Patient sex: F
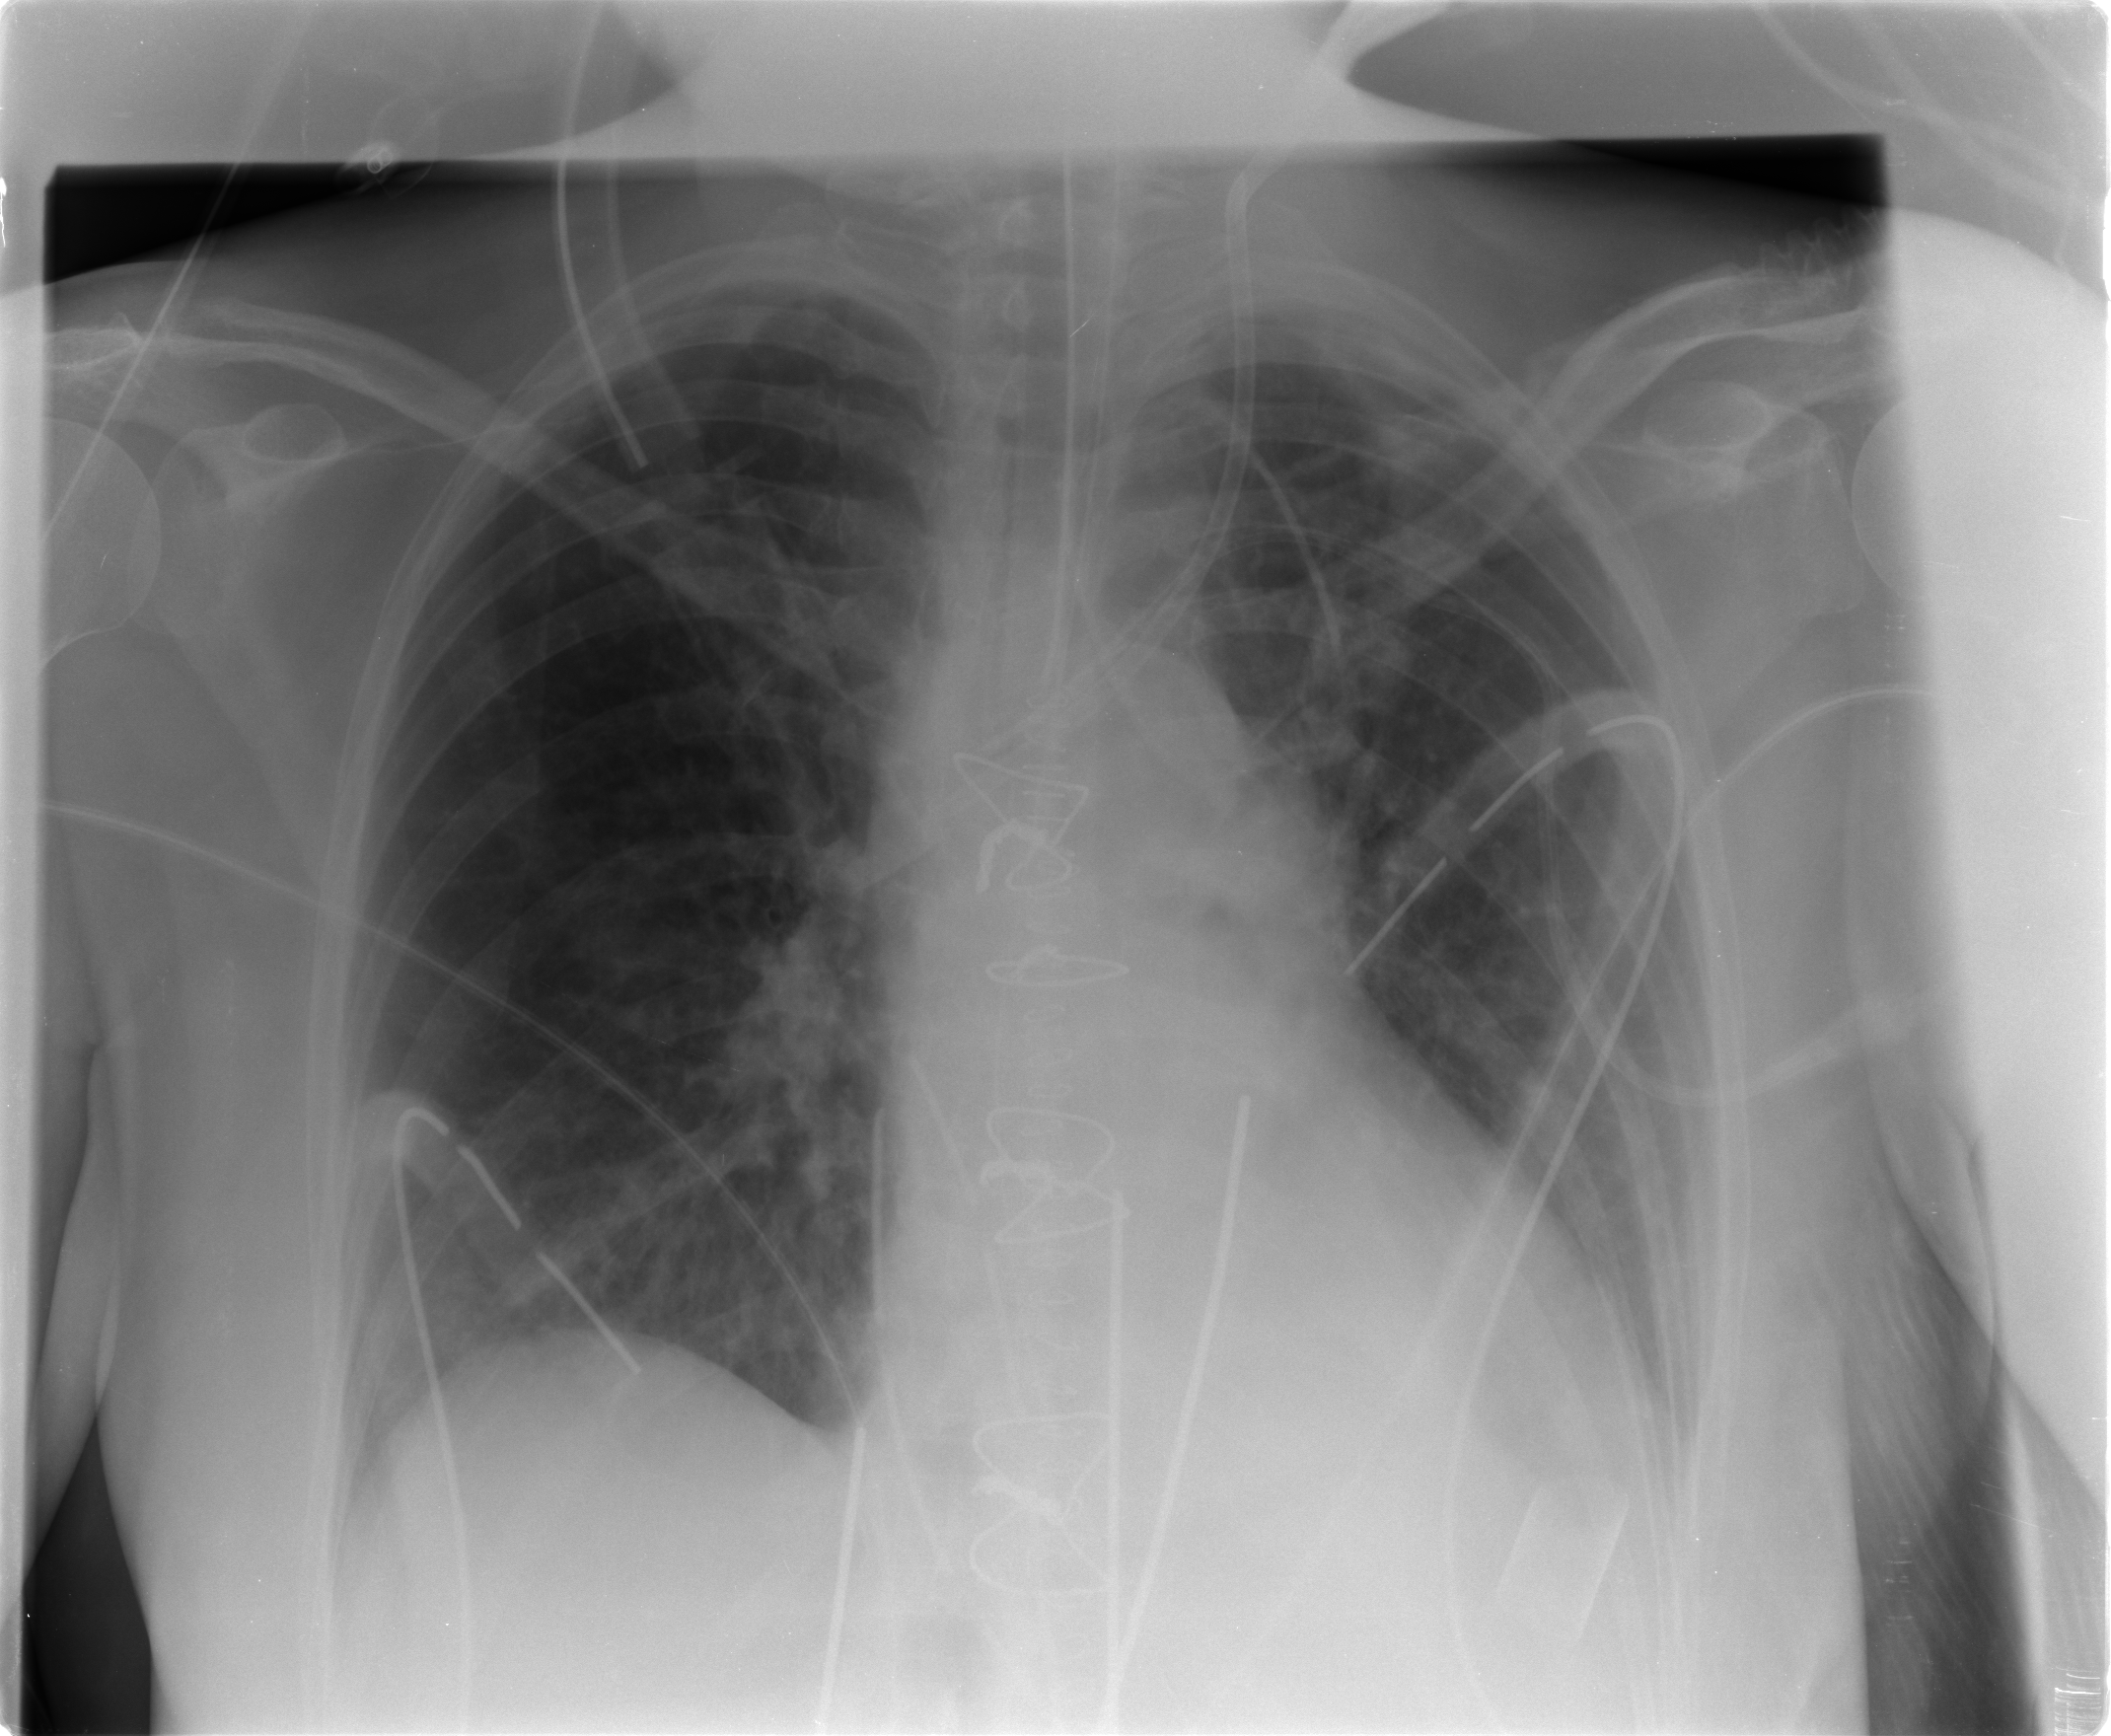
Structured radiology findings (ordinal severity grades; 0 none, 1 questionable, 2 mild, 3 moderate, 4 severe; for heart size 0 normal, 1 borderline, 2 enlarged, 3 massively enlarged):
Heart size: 1
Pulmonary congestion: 2
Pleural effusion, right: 0
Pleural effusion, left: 1
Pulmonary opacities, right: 0
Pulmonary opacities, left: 0
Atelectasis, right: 2
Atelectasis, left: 2